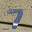
Label: 7